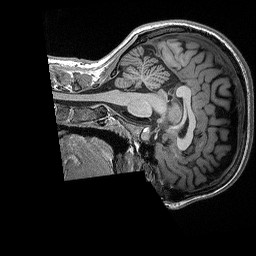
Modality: T1w
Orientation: sagittal
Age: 20
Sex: female
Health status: healthy
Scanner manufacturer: siemens
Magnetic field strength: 3 T
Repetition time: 2.3 s
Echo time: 0.00298 s